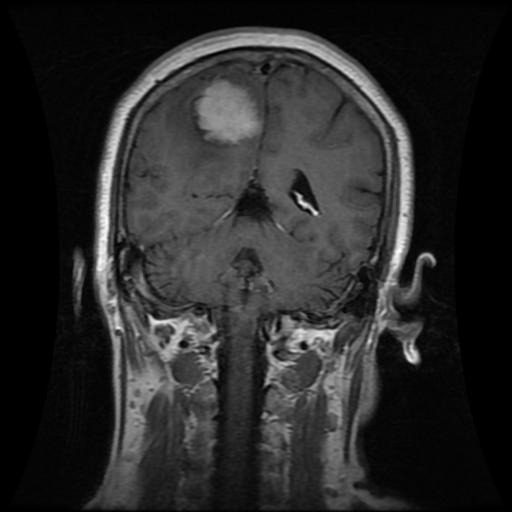
Label: meningioma